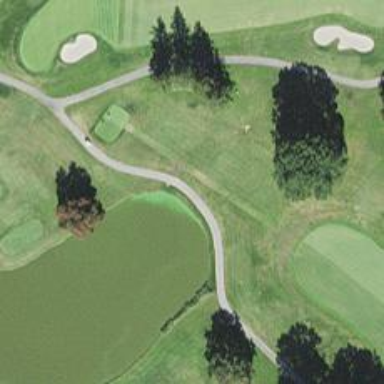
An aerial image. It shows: Path for golf carts.